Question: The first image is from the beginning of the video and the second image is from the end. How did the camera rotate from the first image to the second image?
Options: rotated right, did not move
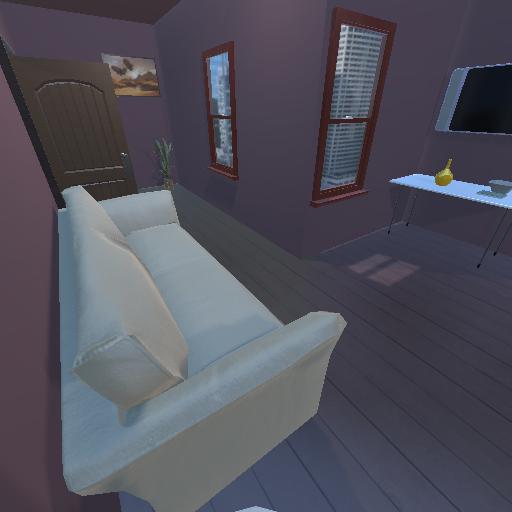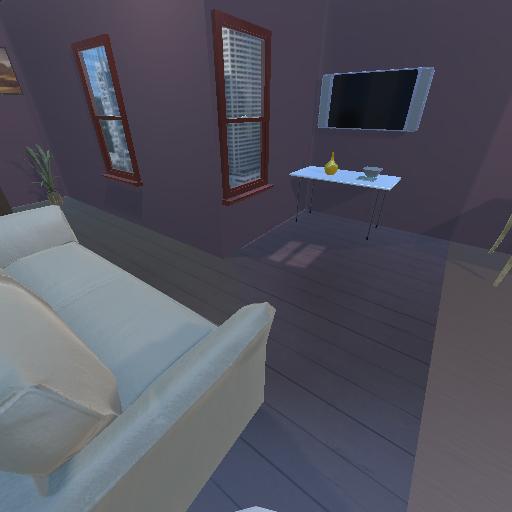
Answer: rotated right